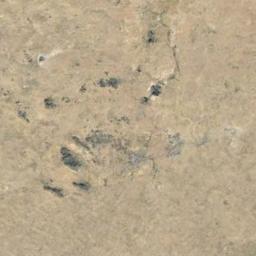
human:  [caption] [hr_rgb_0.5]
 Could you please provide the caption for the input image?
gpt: The white desert is full of sparse plants .

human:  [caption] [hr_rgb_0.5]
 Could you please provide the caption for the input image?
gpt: This is a yellow desert with wavy stripes and some white rocks .

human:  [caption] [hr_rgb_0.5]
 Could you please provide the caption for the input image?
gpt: The desert has yellow sand and some decayed rocks .

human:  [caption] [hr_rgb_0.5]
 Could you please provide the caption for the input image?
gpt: There is a little grain in this desert .

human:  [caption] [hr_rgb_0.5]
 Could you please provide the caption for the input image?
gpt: A yellow desert covered bare land .